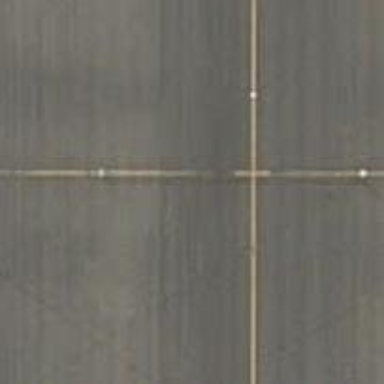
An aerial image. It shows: View of taxiway at the airport.